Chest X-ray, AP view. Patient: 57 years old, sex F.
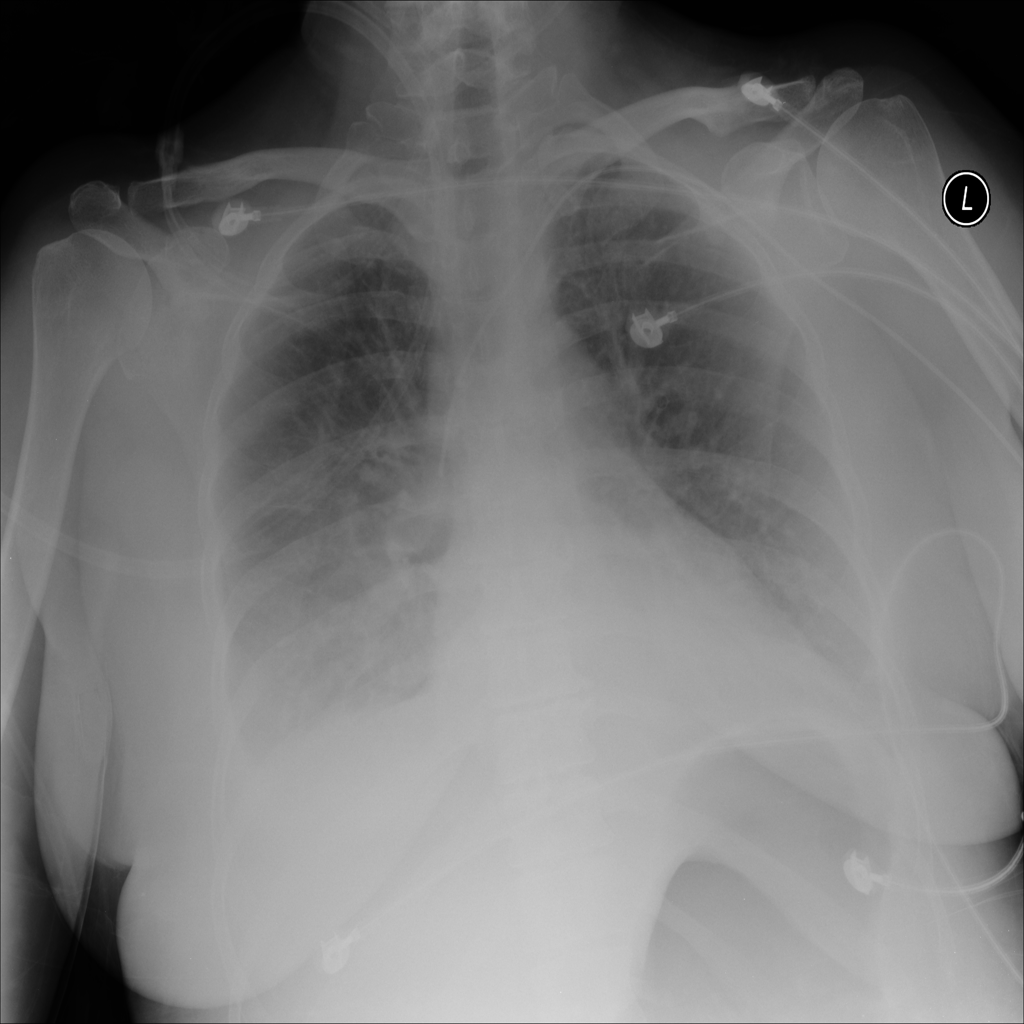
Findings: Consolidation